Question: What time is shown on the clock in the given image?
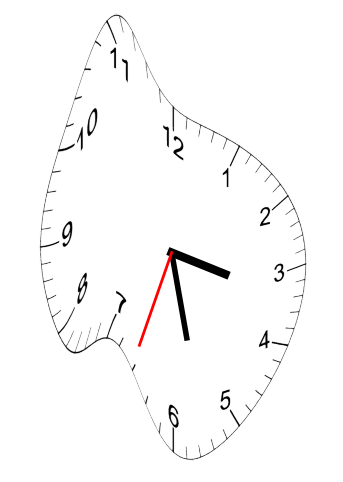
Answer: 03:27:33